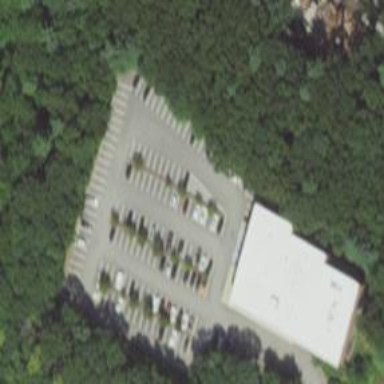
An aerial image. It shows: Parking space.